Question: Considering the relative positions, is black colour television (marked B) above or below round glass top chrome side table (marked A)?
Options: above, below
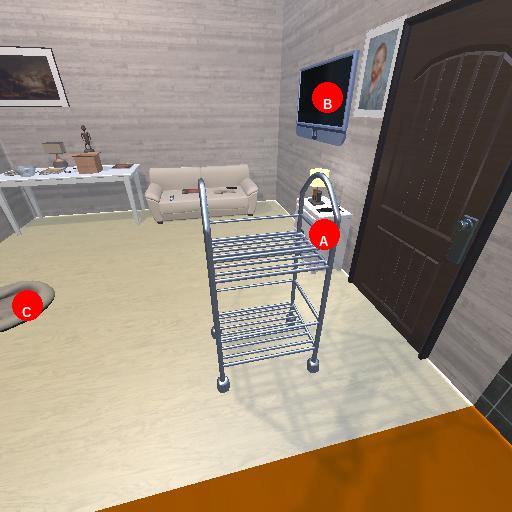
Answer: above